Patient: sex M, age 94
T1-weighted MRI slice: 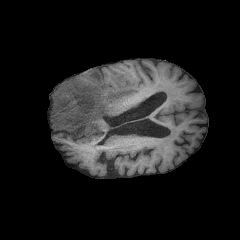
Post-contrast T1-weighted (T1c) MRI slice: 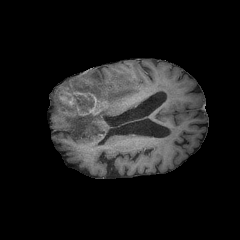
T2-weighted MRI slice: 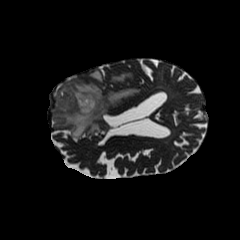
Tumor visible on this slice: yes
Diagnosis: Glioblastoma, IDH-wildtype
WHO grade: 4